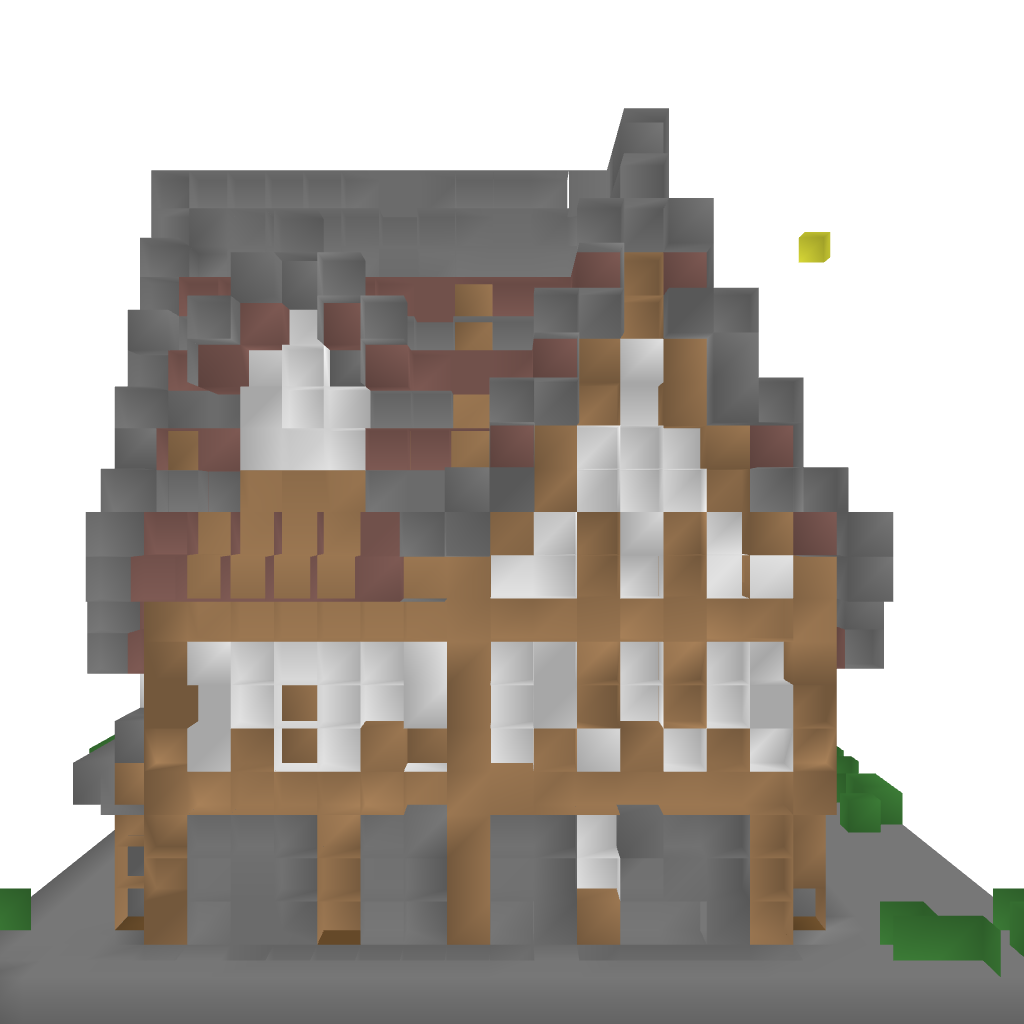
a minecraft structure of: small house high quality